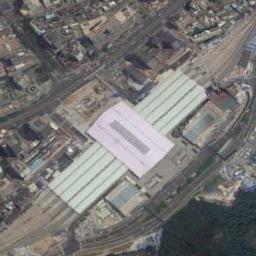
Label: railway_station